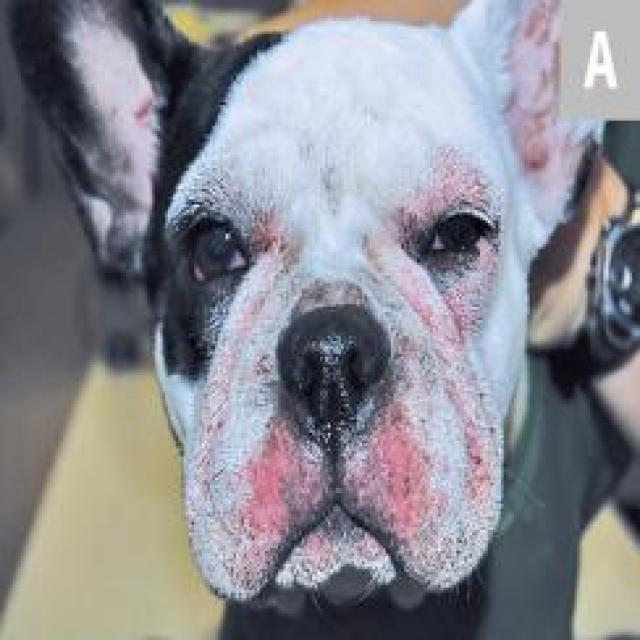
Canine hypersensitivity reaction — allergic skin response with urticaria, erythema, pruritus, and angioedema. May be food, environmental, or flea allergy related.